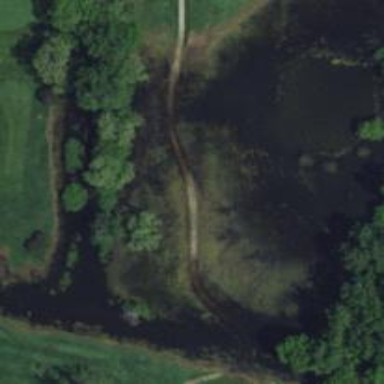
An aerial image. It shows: Water hazard in golf course. The hazard is natural water feature.